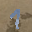
Label: 1